Question: How to make the UIView to cover the whole screen. I have a black UIView and it's alpha value is 0.5. It has a subview on it as well. Right now the blackView is below the navigationBar. I want it to cover the whole screen including navigationBar.
As you can see in the picture below. The dark view behind the popup view should cover the whole screen.
The constraints I am using for the view is simply:
'''
view.addsubView(blackView)
_ = blackview.anchor(view.topAnchor, left: view.leftAnchor, bottom: view.bottomAnchor, right: view.rightAnchor, topConstant: 0, leftConstant: 0, bottomConstant: 0, rightConstant: 0, widthConstant: 0, heightConstant: 0)
'''
The pop up window is a subview of the blackView:
'''
blackView.addSubview(reminderPopUpView)
'''
How can I do this?

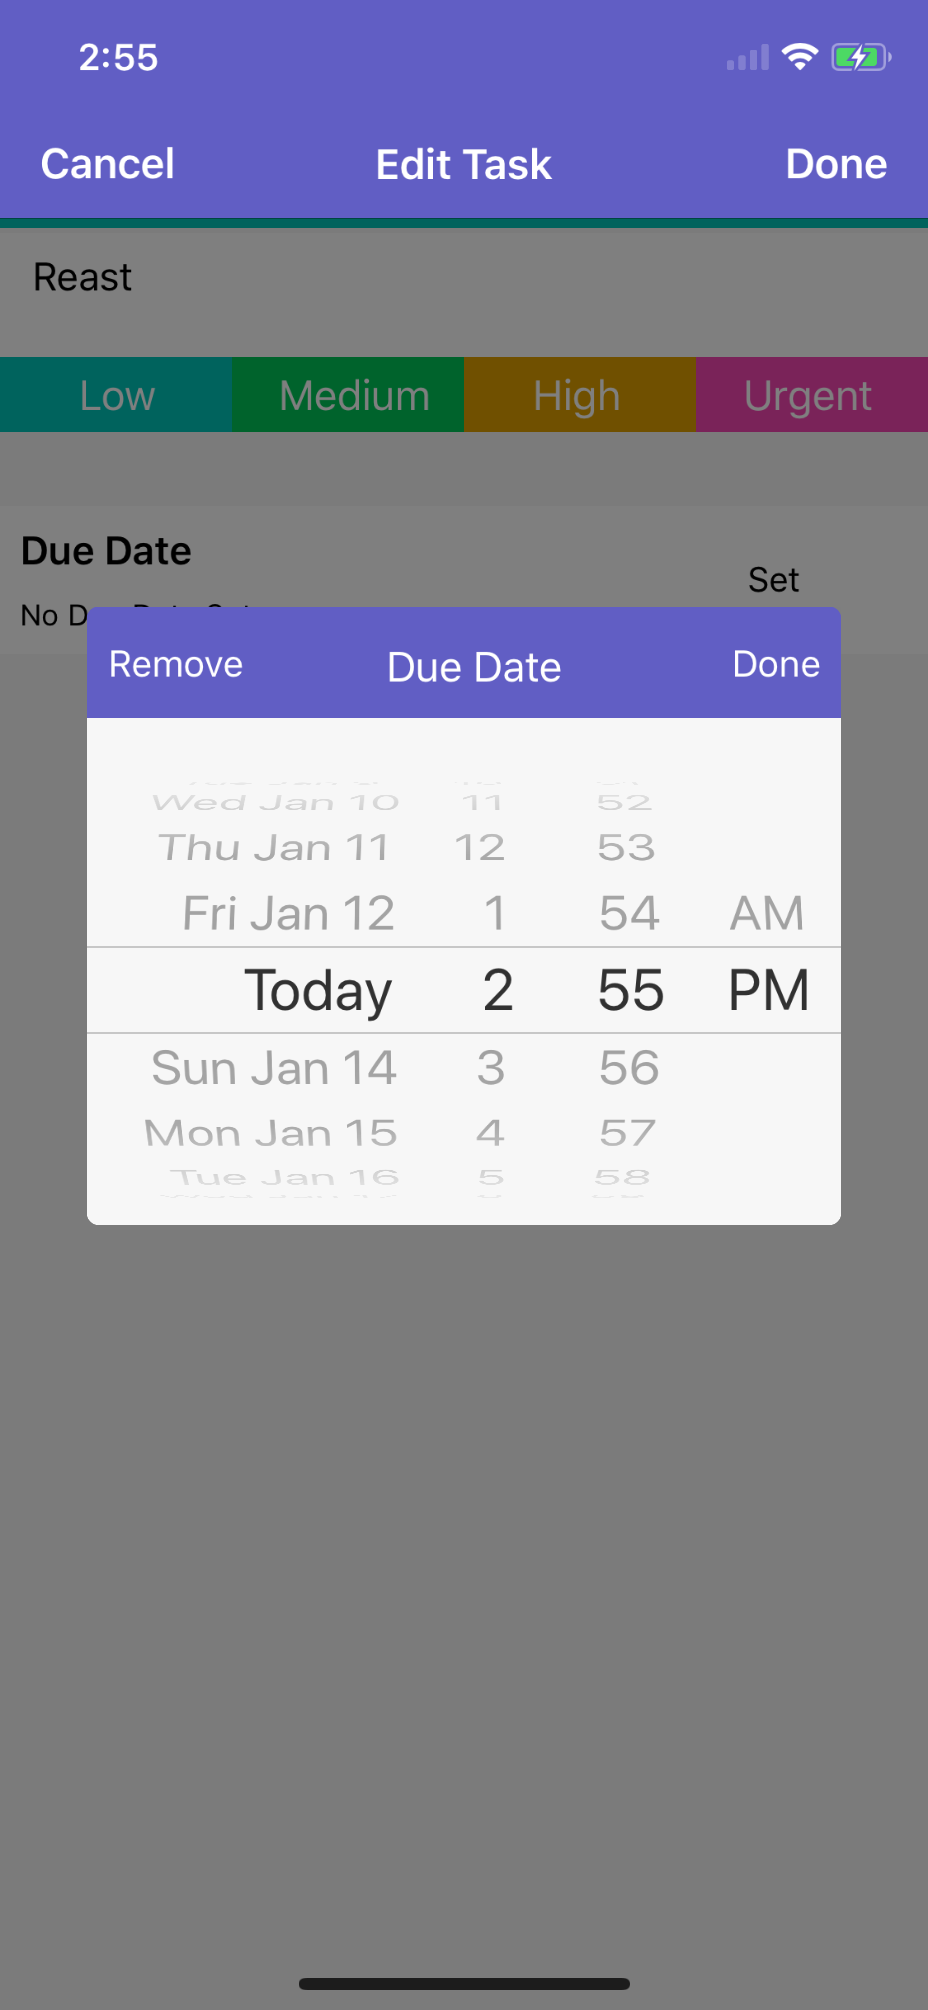
Answer: Follow below steps to resolve your problem:
1> Create your 'UIView' with outlet you want to overlay lets call it 'viewOverLay'
2> Use this below code to overlay that view to cover whole screen even navigation bar
'''
self.navigationController?.view.addSubview(self.viewOverLay)
self.viewOverLay.frame.size.height = (self.navigationController?.view.bounds.height)!
self.viewOverLay.alpha = 0.0
'''
3> When you want to show it
'''
UIView.animate(withDuration: 0.3) { self.viewOverLay.alpha = 1.0 }
'''
4> When you want to hide it
'''
UIView.animate(withDuration: 0.3) { self.viewOverLay.alpha = 0.0 }
'''
Please let me know if it works for you.